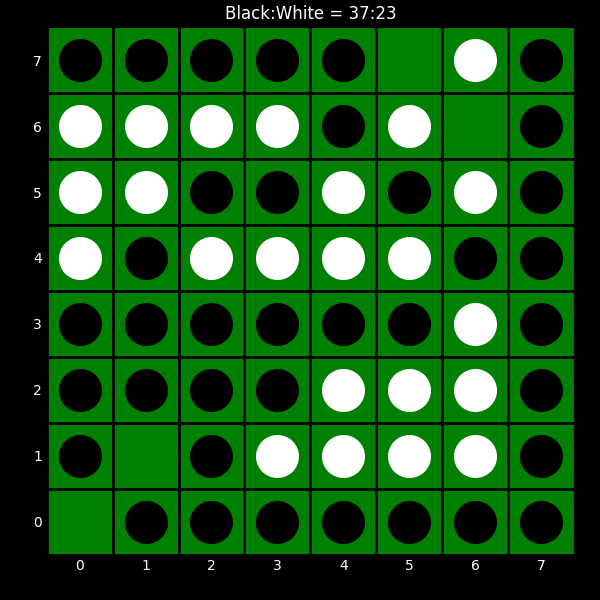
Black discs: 37
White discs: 23